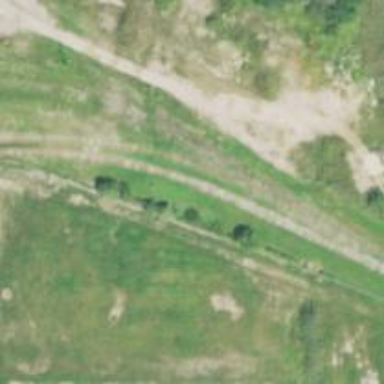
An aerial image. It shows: Disused railway spur.